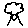
Label: tree